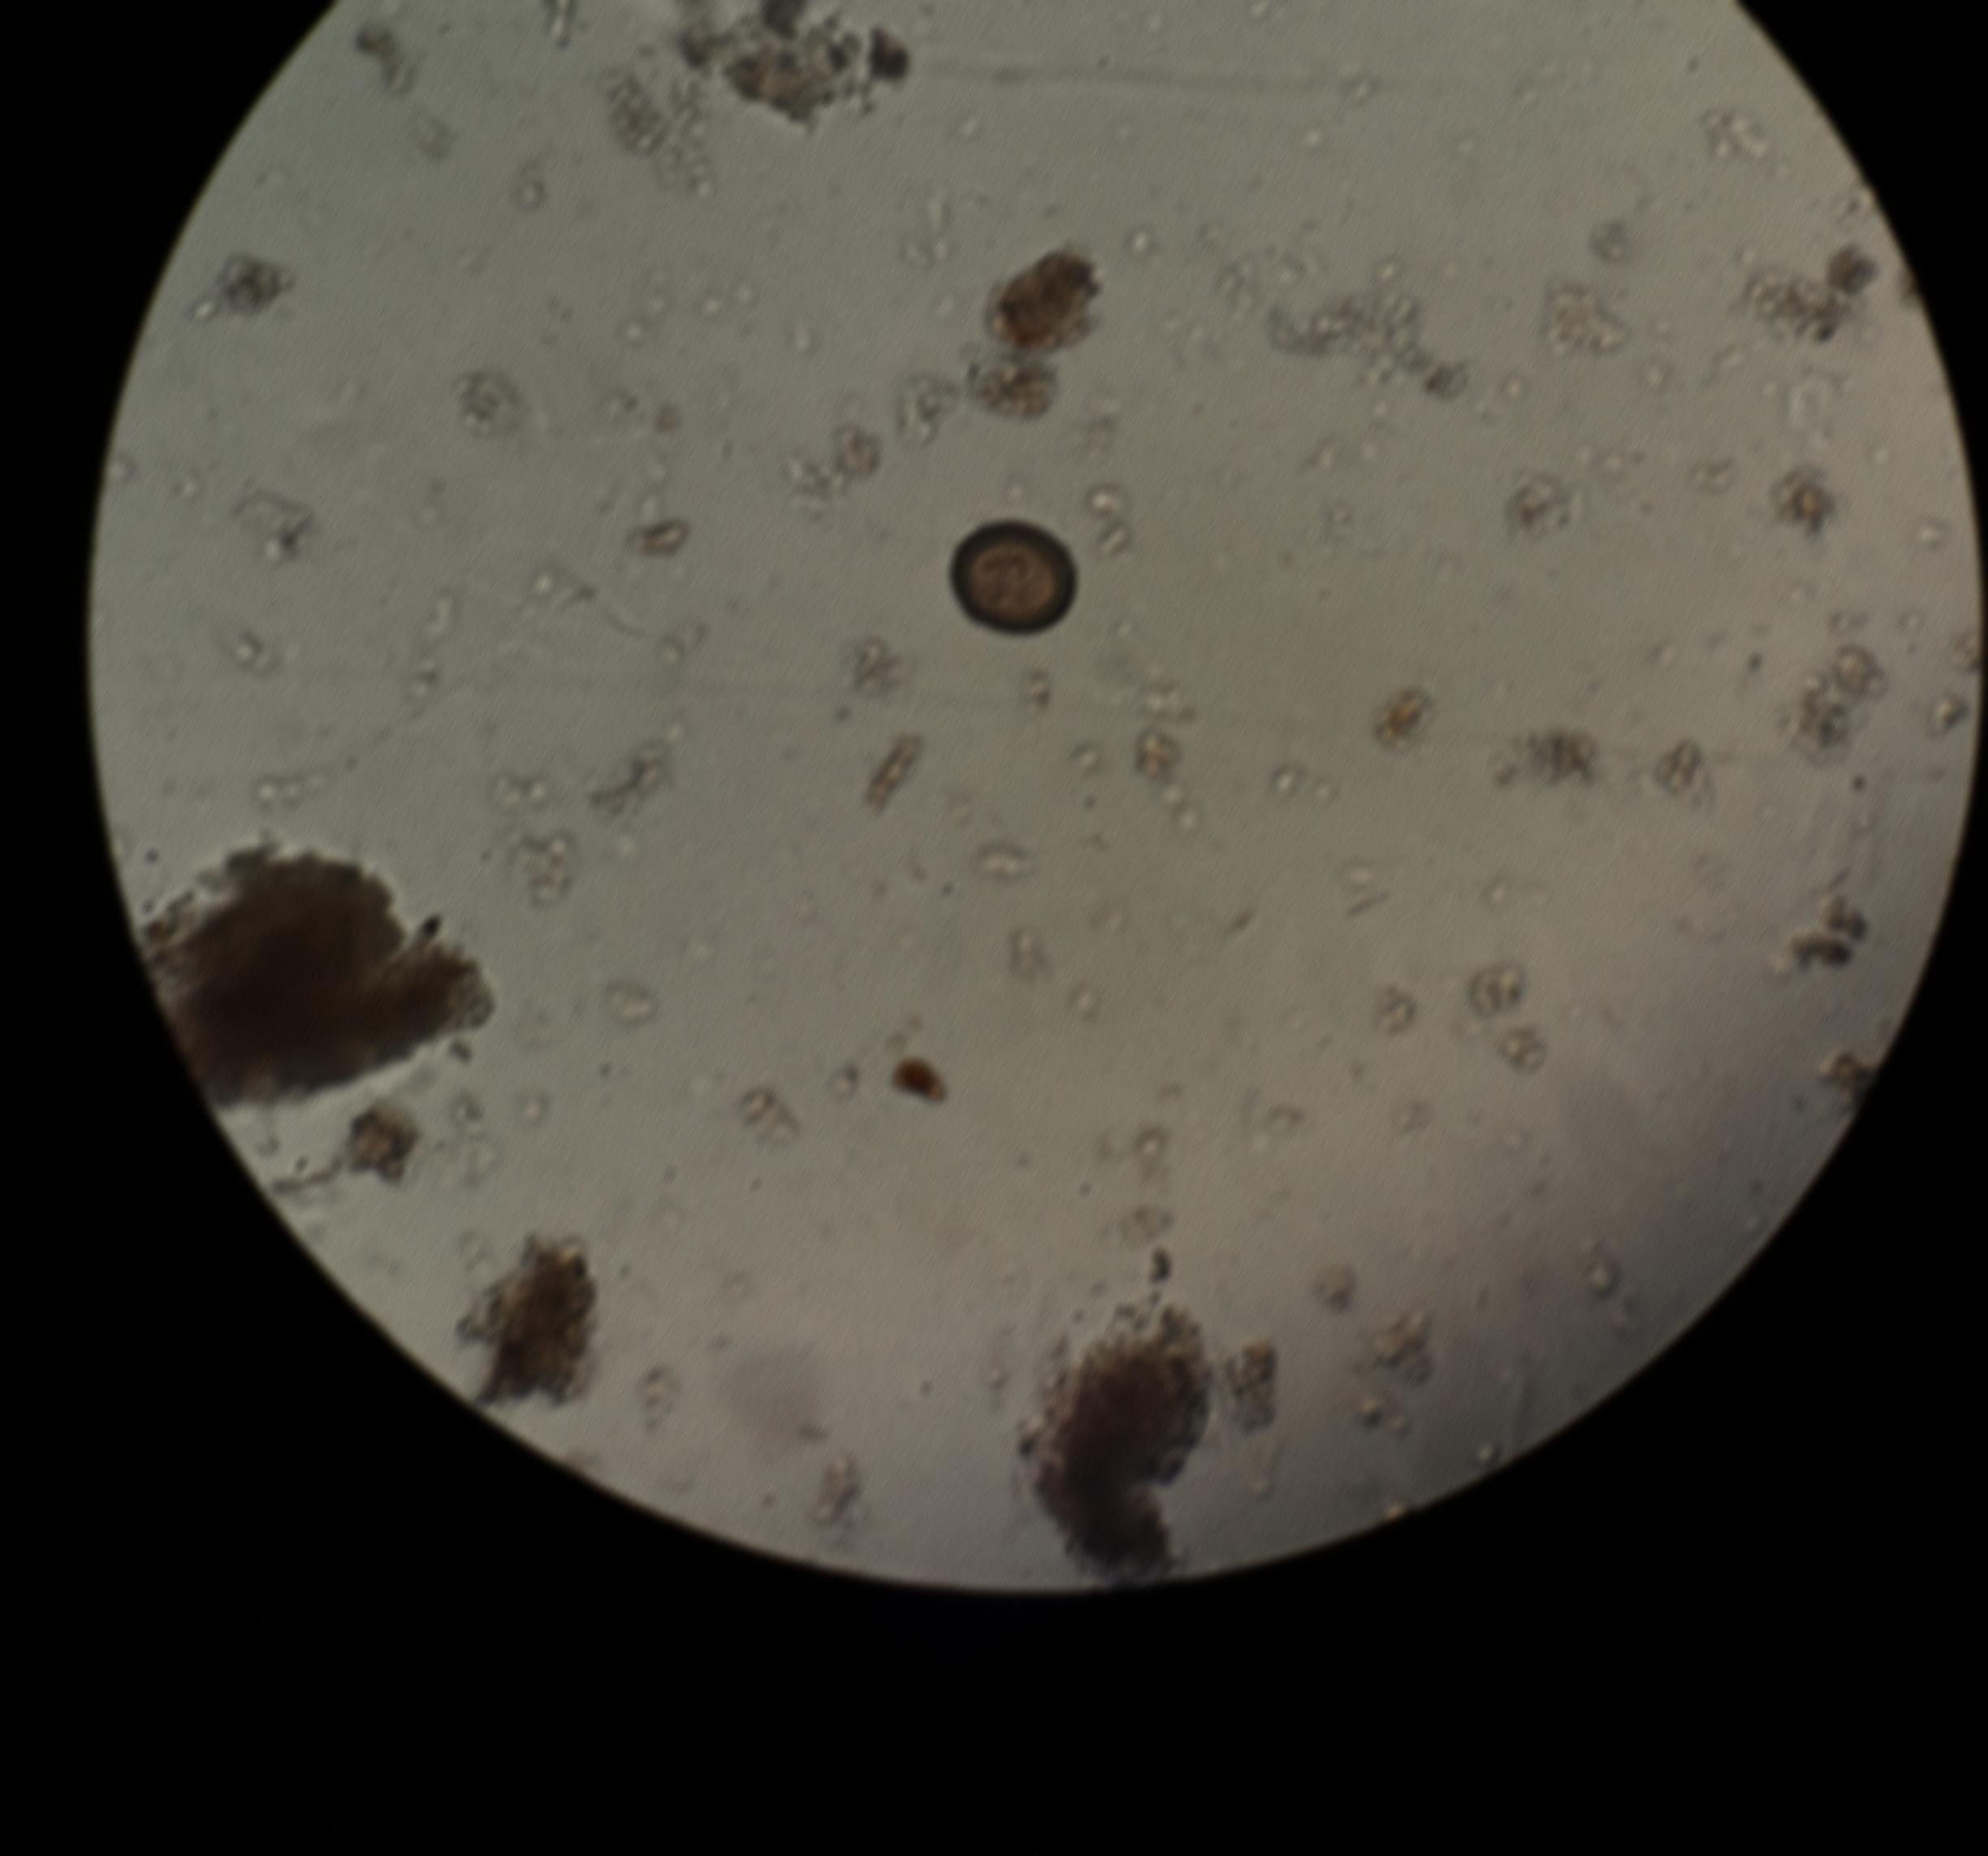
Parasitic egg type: Taenia spp. egg